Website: macys
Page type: cross-sells
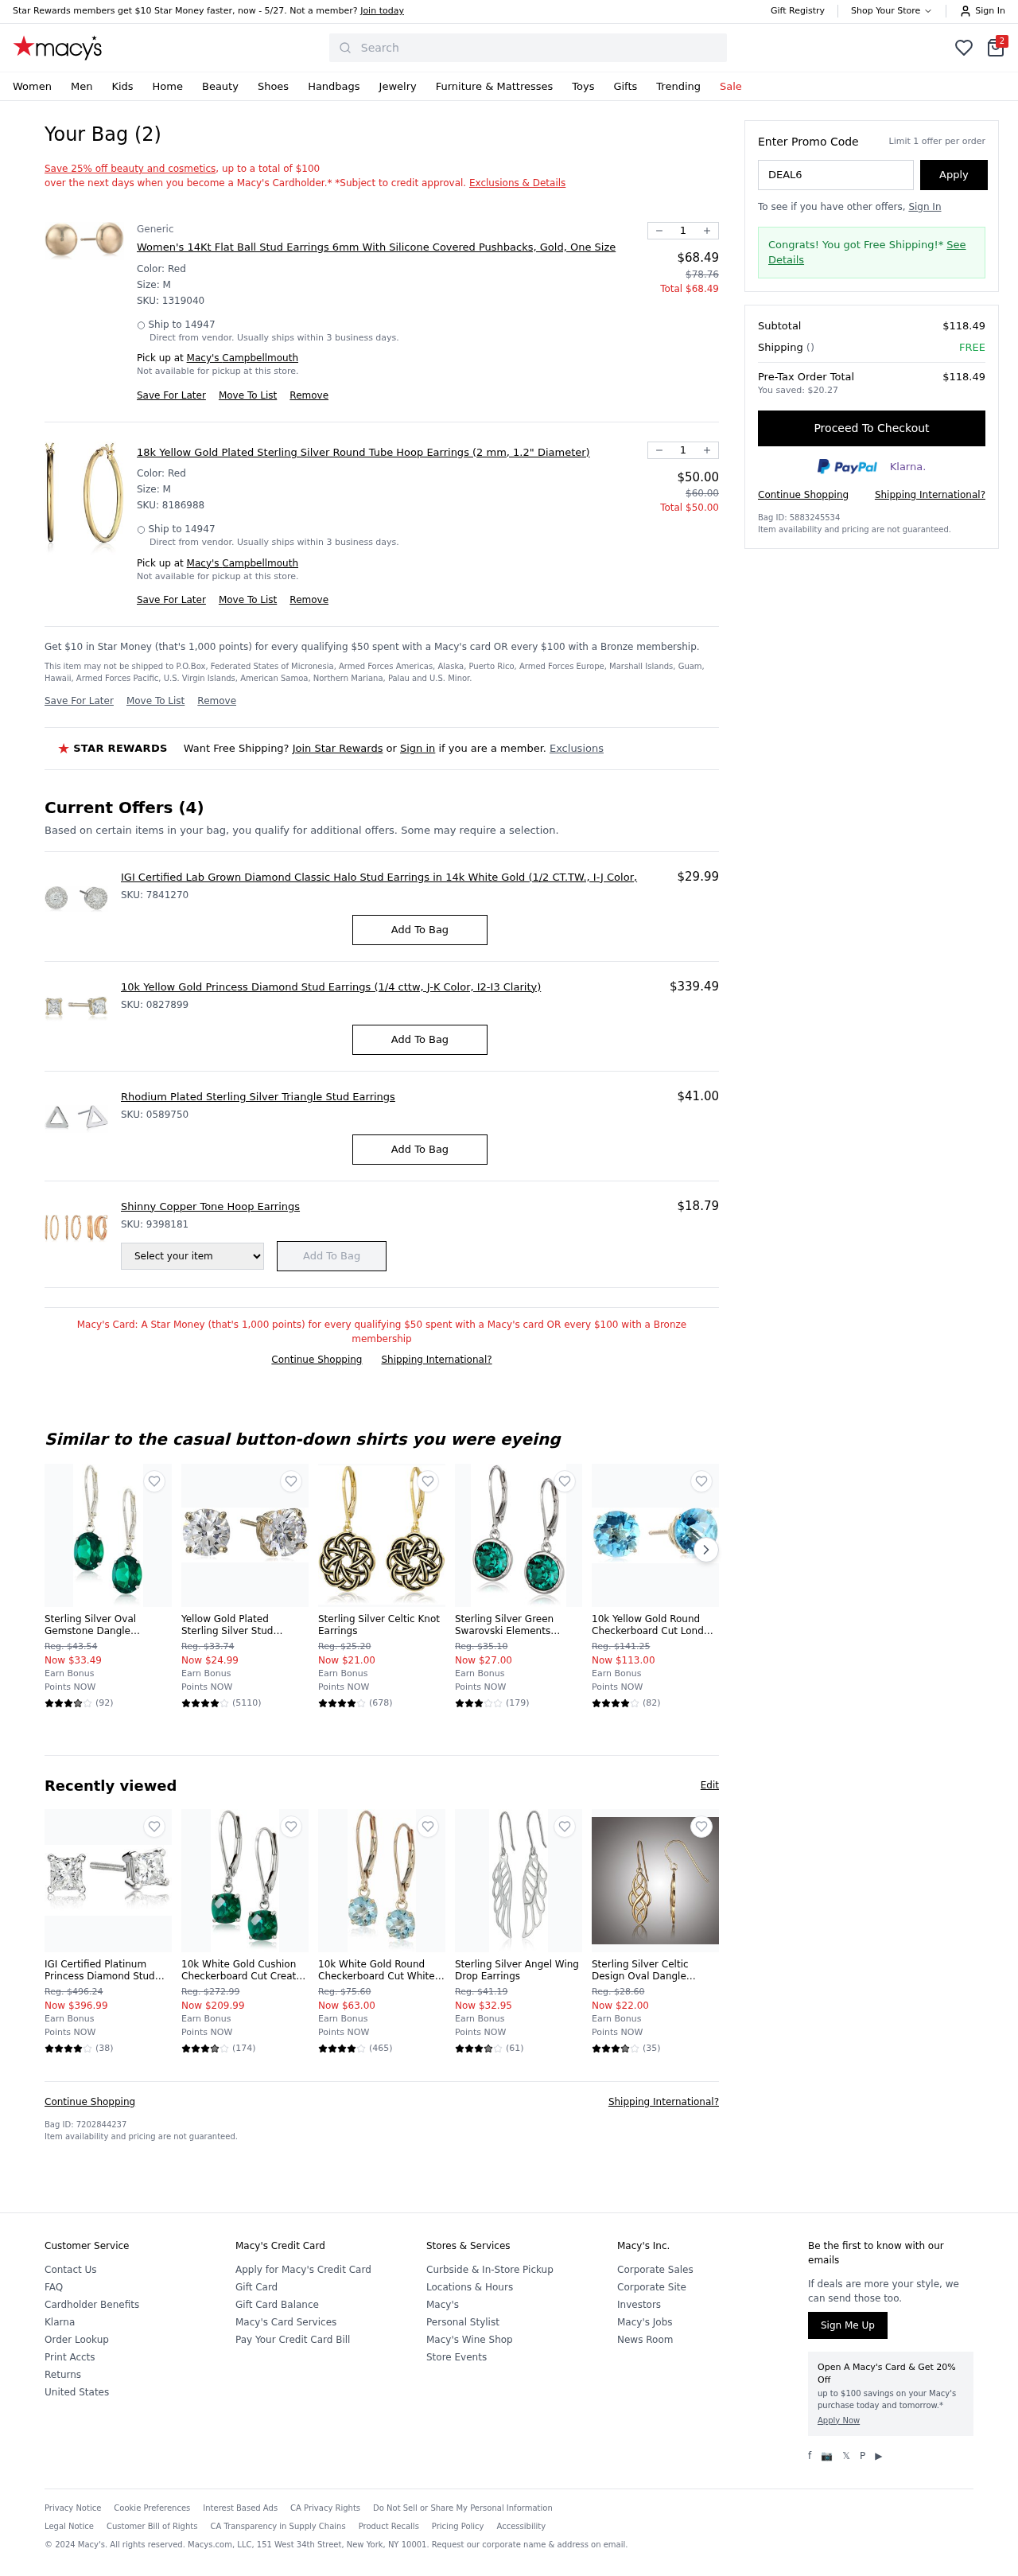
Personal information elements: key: PII_CITY
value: Campbellmouth
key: PII_POSTCODE
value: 14947
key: PII_PROMO_CODE
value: DEAL6809
Product elements: key: PRODUCT10_NAME
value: IGI Certified Platinum Princess Diamond Stud Earrings (1/4 - 2 cttw, G-H Color, VS2 Clarity)
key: PRODUCT10_NUM_RATINGS
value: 38
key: PRODUCT10_PRICE
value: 396.99
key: PRODUCT10_RATING
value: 4.4
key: PRODUCT11_NAME
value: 10k White Gold Cushion Checkerboard Cut Created Emerald Leverback Earrings (6mm)
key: PRODUCT11_NUM_RATINGS
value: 174
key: PRODUCT11_PRICE
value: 209.99
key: PRODUCT11_RATING
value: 3.5
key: PRODUCT12_NAME
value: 10k White Gold Round Checkerboard Cut White Topaz Leverback Earrings (6mm)
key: PRODUCT12_NUM_RATINGS
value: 465
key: PRODUCT12_PRICE
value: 63
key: PRODUCT12_RATING
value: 4.4
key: PRODUCT13_NAME
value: Sterling Silver Angel Wing Drop Earrings
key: PRODUCT13_NUM_RATINGS
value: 61
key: PRODUCT13_PRICE
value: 32.95
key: PRODUCT13_RATING
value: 3.6
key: PRODUCT14_NAME
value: Sterling Silver Celtic Design Oval Dangle Earrings
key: PRODUCT14_NUM_RATINGS
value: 35
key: PRODUCT14_PRICE
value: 22
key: PRODUCT14_RATING
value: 3.7
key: PRODUCT15_NAME
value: IGI Certified Lab Grown Diamond Classic Halo Stud Earrings in 14k White Gold (1/2 CT.TW., I-J Color,
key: PRODUCT15_PRICE
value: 29.99
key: PRODUCT16_NAME
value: Rhodium Plated Sterling Silver Triangle Stud Earrings
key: PRODUCT16_PRICE
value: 41
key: PRODUCT1_BRAND
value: Generic
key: PRODUCT1_NAME
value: Women's 14Kt Flat Ball Stud Earrings 6mm With Silicone Covered Pushbacks, Gold, One Size
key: PRODUCT1_PRICE
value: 68.49
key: PRODUCT1_QUANTITY
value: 1
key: PRODUCT2_NAME
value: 18k Yellow Gold Plated Sterling Silver Round Tube Hoop Earrings (2 mm, 1.2" Diameter)
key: PRODUCT2_PRICE
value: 50
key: PRODUCT2_QUANTITY
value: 1
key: PRODUCT3_NAME
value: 10k Yellow Gold Princess Diamond Stud Earrings (1/4 cttw, J-K Color, I2-I3 Clarity)
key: PRODUCT3_PRICE
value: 339.49
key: PRODUCT4_NAME
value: Shinny Copper Tone Hoop Earrings
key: PRODUCT4_PRICE
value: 18.79
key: PRODUCT5_NAME
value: Sterling Silver Oval Gemstone Dangle Earrings
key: PRODUCT5_NUM_RATINGS
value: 92
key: PRODUCT5_PRICE
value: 33.49
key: PRODUCT5_RATING
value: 3.6
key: PRODUCT6_NAME
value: Yellow Gold Plated Sterling Silver Stud Earrings set with Round Cut Swarovski Zirconia (4 cttw)
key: PRODUCT6_NUM_RATINGS
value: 5110
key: PRODUCT6_PRICE
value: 24.99
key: PRODUCT6_RATING
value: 4.3
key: PRODUCT7_NAME
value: Sterling Silver Celtic Knot Earrings
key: PRODUCT7_NUM_RATINGS
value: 678
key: PRODUCT7_PRICE
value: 21
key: PRODUCT7_RATING
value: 4
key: PRODUCT8_NAME
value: Sterling Silver Green Swarovski Elements Crystal Round Lever Back Drop Earrings
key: PRODUCT8_NUM_RATINGS
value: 179
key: PRODUCT8_PRICE
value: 27
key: PRODUCT8_RATING
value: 3.2
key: PRODUCT9_NAME
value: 10k Yellow Gold Round Checkerboard Cut London Blue Topaz Stud Earrings (6mm)
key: PRODUCT9_NUM_RATINGS
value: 82
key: PRODUCT9_PRICE
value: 113
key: PRODUCT9_RATING
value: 4.1
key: PRODUCT1_SKU
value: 1319040
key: PRODUCT1_ORIGINAL_PRICE
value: $78.76
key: PRODUCT1_TOTAL
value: $68.49
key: PRODUCT2_SKU
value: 8186988
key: PRODUCT2_ORIGINAL_PRICE
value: $60.00
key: PRODUCT2_TOTAL
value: $50.00
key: PRODUCT15_SKU
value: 7841270
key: PRODUCT3_SKU
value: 0827899
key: PRODUCT16_SKU
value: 0589750
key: PRODUCT4_SKU
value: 9398181
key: PRODUCT5_ORIGINAL_PRICE
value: Reg. $43.54
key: PRODUCT6_ORIGINAL_PRICE
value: Reg. $33.74
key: PRODUCT7_ORIGINAL_PRICE
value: Reg. $25.20
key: PRODUCT8_ORIGINAL_PRICE
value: Reg. $35.10
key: PRODUCT9_ORIGINAL_PRICE
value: Reg. $141.25
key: PRODUCT10_ORIGINAL_PRICE
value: Reg. $496.24
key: PRODUCT11_ORIGINAL_PRICE
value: Reg. $272.99
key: PRODUCT12_ORIGINAL_PRICE
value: Reg. $75.60
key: PRODUCT13_ORIGINAL_PRICE
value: Reg. $41.19
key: PRODUCT14_ORIGINAL_PRICE
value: Reg. $28.60
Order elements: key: ORDER_NUM_ITEMS
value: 2
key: ORDER_SUBTOTAL
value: $118.49
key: ORDER_TOTAL
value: $118.49
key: ORDER_SAVINGS
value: $20.27
Search elements: key: HEADER_SEARCH
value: Search